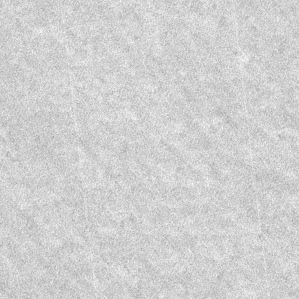
Label: frost